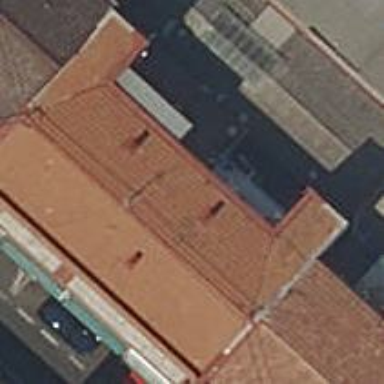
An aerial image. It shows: Building.